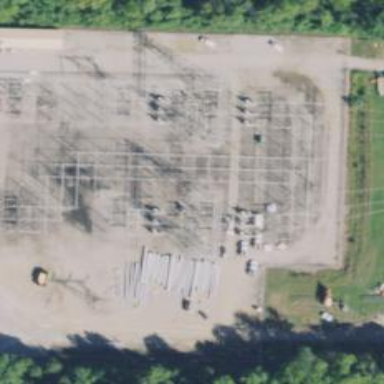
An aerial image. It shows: Switch used for power control.